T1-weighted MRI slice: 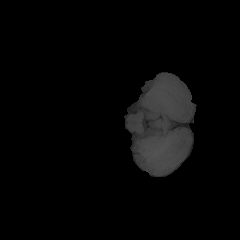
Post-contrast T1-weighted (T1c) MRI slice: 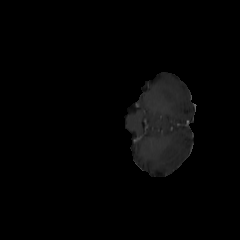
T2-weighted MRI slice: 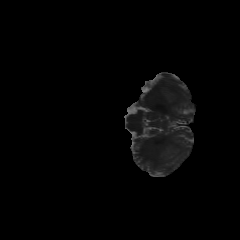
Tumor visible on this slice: no